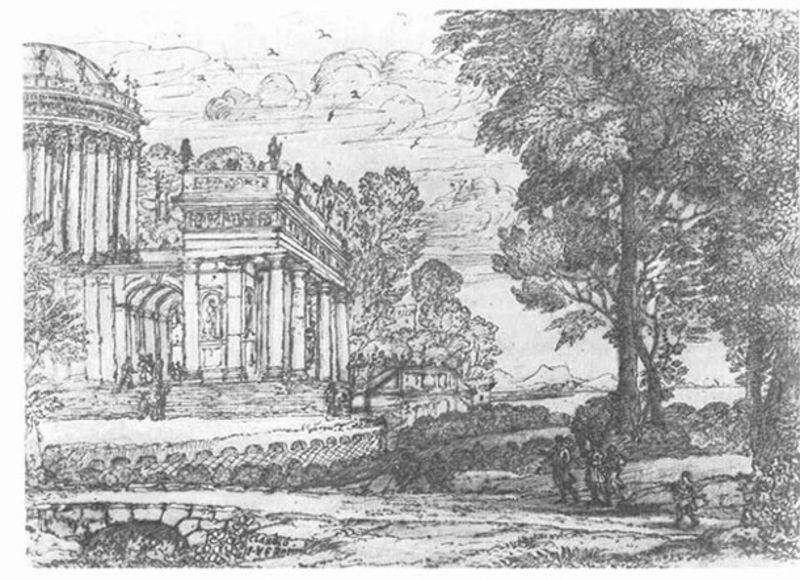
Titel: Landschaft mit Bakchos vor dem Palast des Staphylos
Künstler: Claude Lorrain
Standort: Karlsruhe
Institution: Staatliche Kunsthalle Karlsruhe
Schlagwörter: baum, berg, gewitter, himmel, wasser, wolken, bäume, fluss, landschaft, menschen, see, stadt, grau, holz, männer, pfeiler, schwarz, skizze, säule, säulen, weiss, zeichnung, anlage, gebäude, haus, park, schloss, weg, wiese, wolke, architektur, mensch, steine, signatur, bach, natur, vögel, brücke, büsche, kanal, kirche, pfad, wege, klassizismus, personen, wald, genre, kinder, vogelschwarm, garten, sommer, bogen, italien, perspektive, berge, mauer, grafik, graphik, besucher, pilaster, figuren, kuppel, romantik, staffage, treppe, treppen, stufe, stufen, tor, bögen, eingang, laviert, arkade, kolonnade, ruine, berlin, gerüst, palast, steinbrücke, torbogen, balustrade, dom, kohle, druck, schwarzweiss, radierung, stich, entwurf, jagd, stift, architrav, arkaden, rom, fries, lustschloss, villa, gesims, skulpturen, statuen, anwesen, residenz, portikus, wanderer, historismus, graben, zufahrt, tempel, rundtempel, tholos, museum, spaziergänger, sammler, klassik, staffagefiguren, repoussoir, säulenhalle, bauwerk, tympanon, bäuem, rundbau, krepis, hecken, menschne, arcade, stoa, landschaftmalerei, ung, phantasiearchitektur, schraffu, gebäuce, säulen#, #gebäude, #weg, kleinformatig, menschc, baöustrade, +brücke, fronton+kuppel